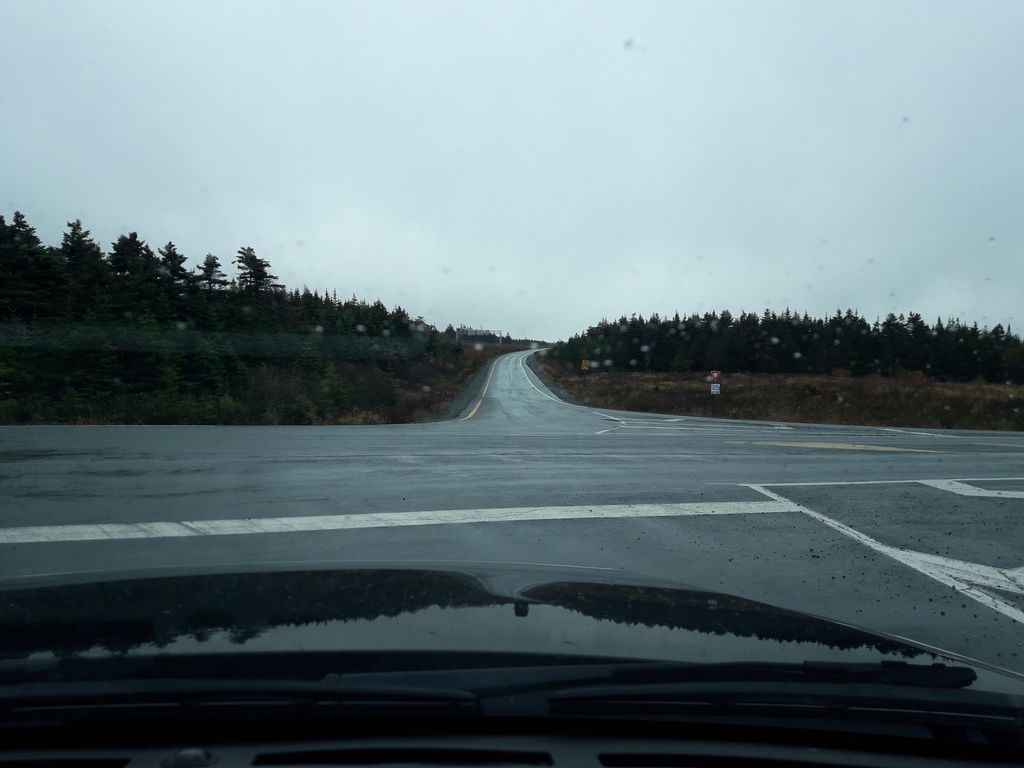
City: st_johns